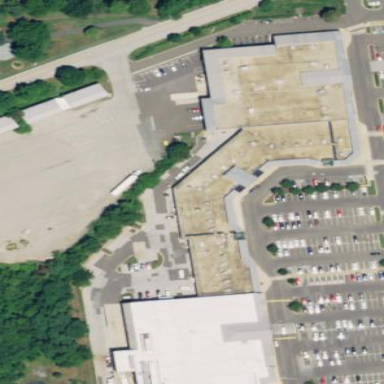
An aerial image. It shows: Retail area.